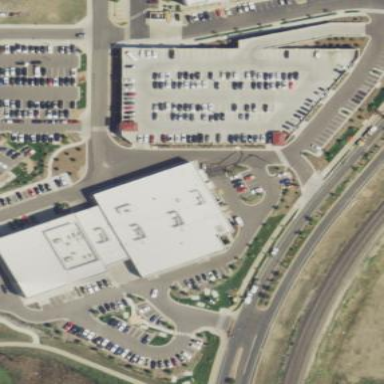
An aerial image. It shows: Building that houses car shop.